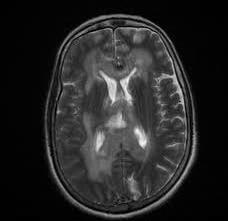
Label: notumor